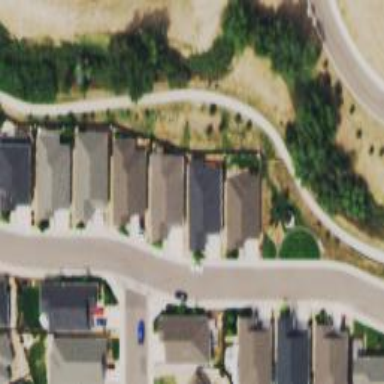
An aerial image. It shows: Driveway leading to service road.